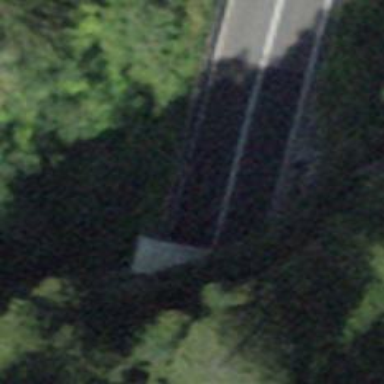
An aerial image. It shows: Primary highway passing through tunnel.